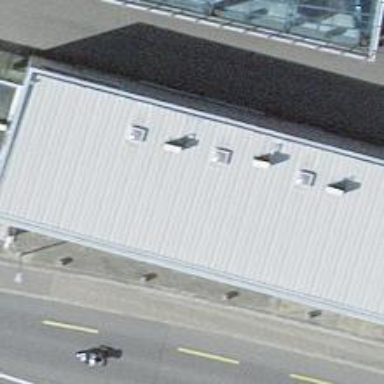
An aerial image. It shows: Car repair shop.